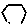
Label: hexagon